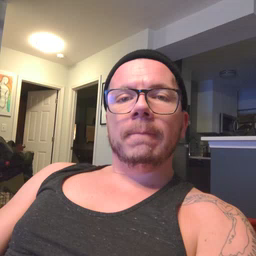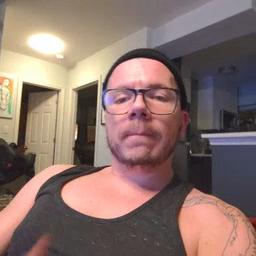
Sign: happy